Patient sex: F
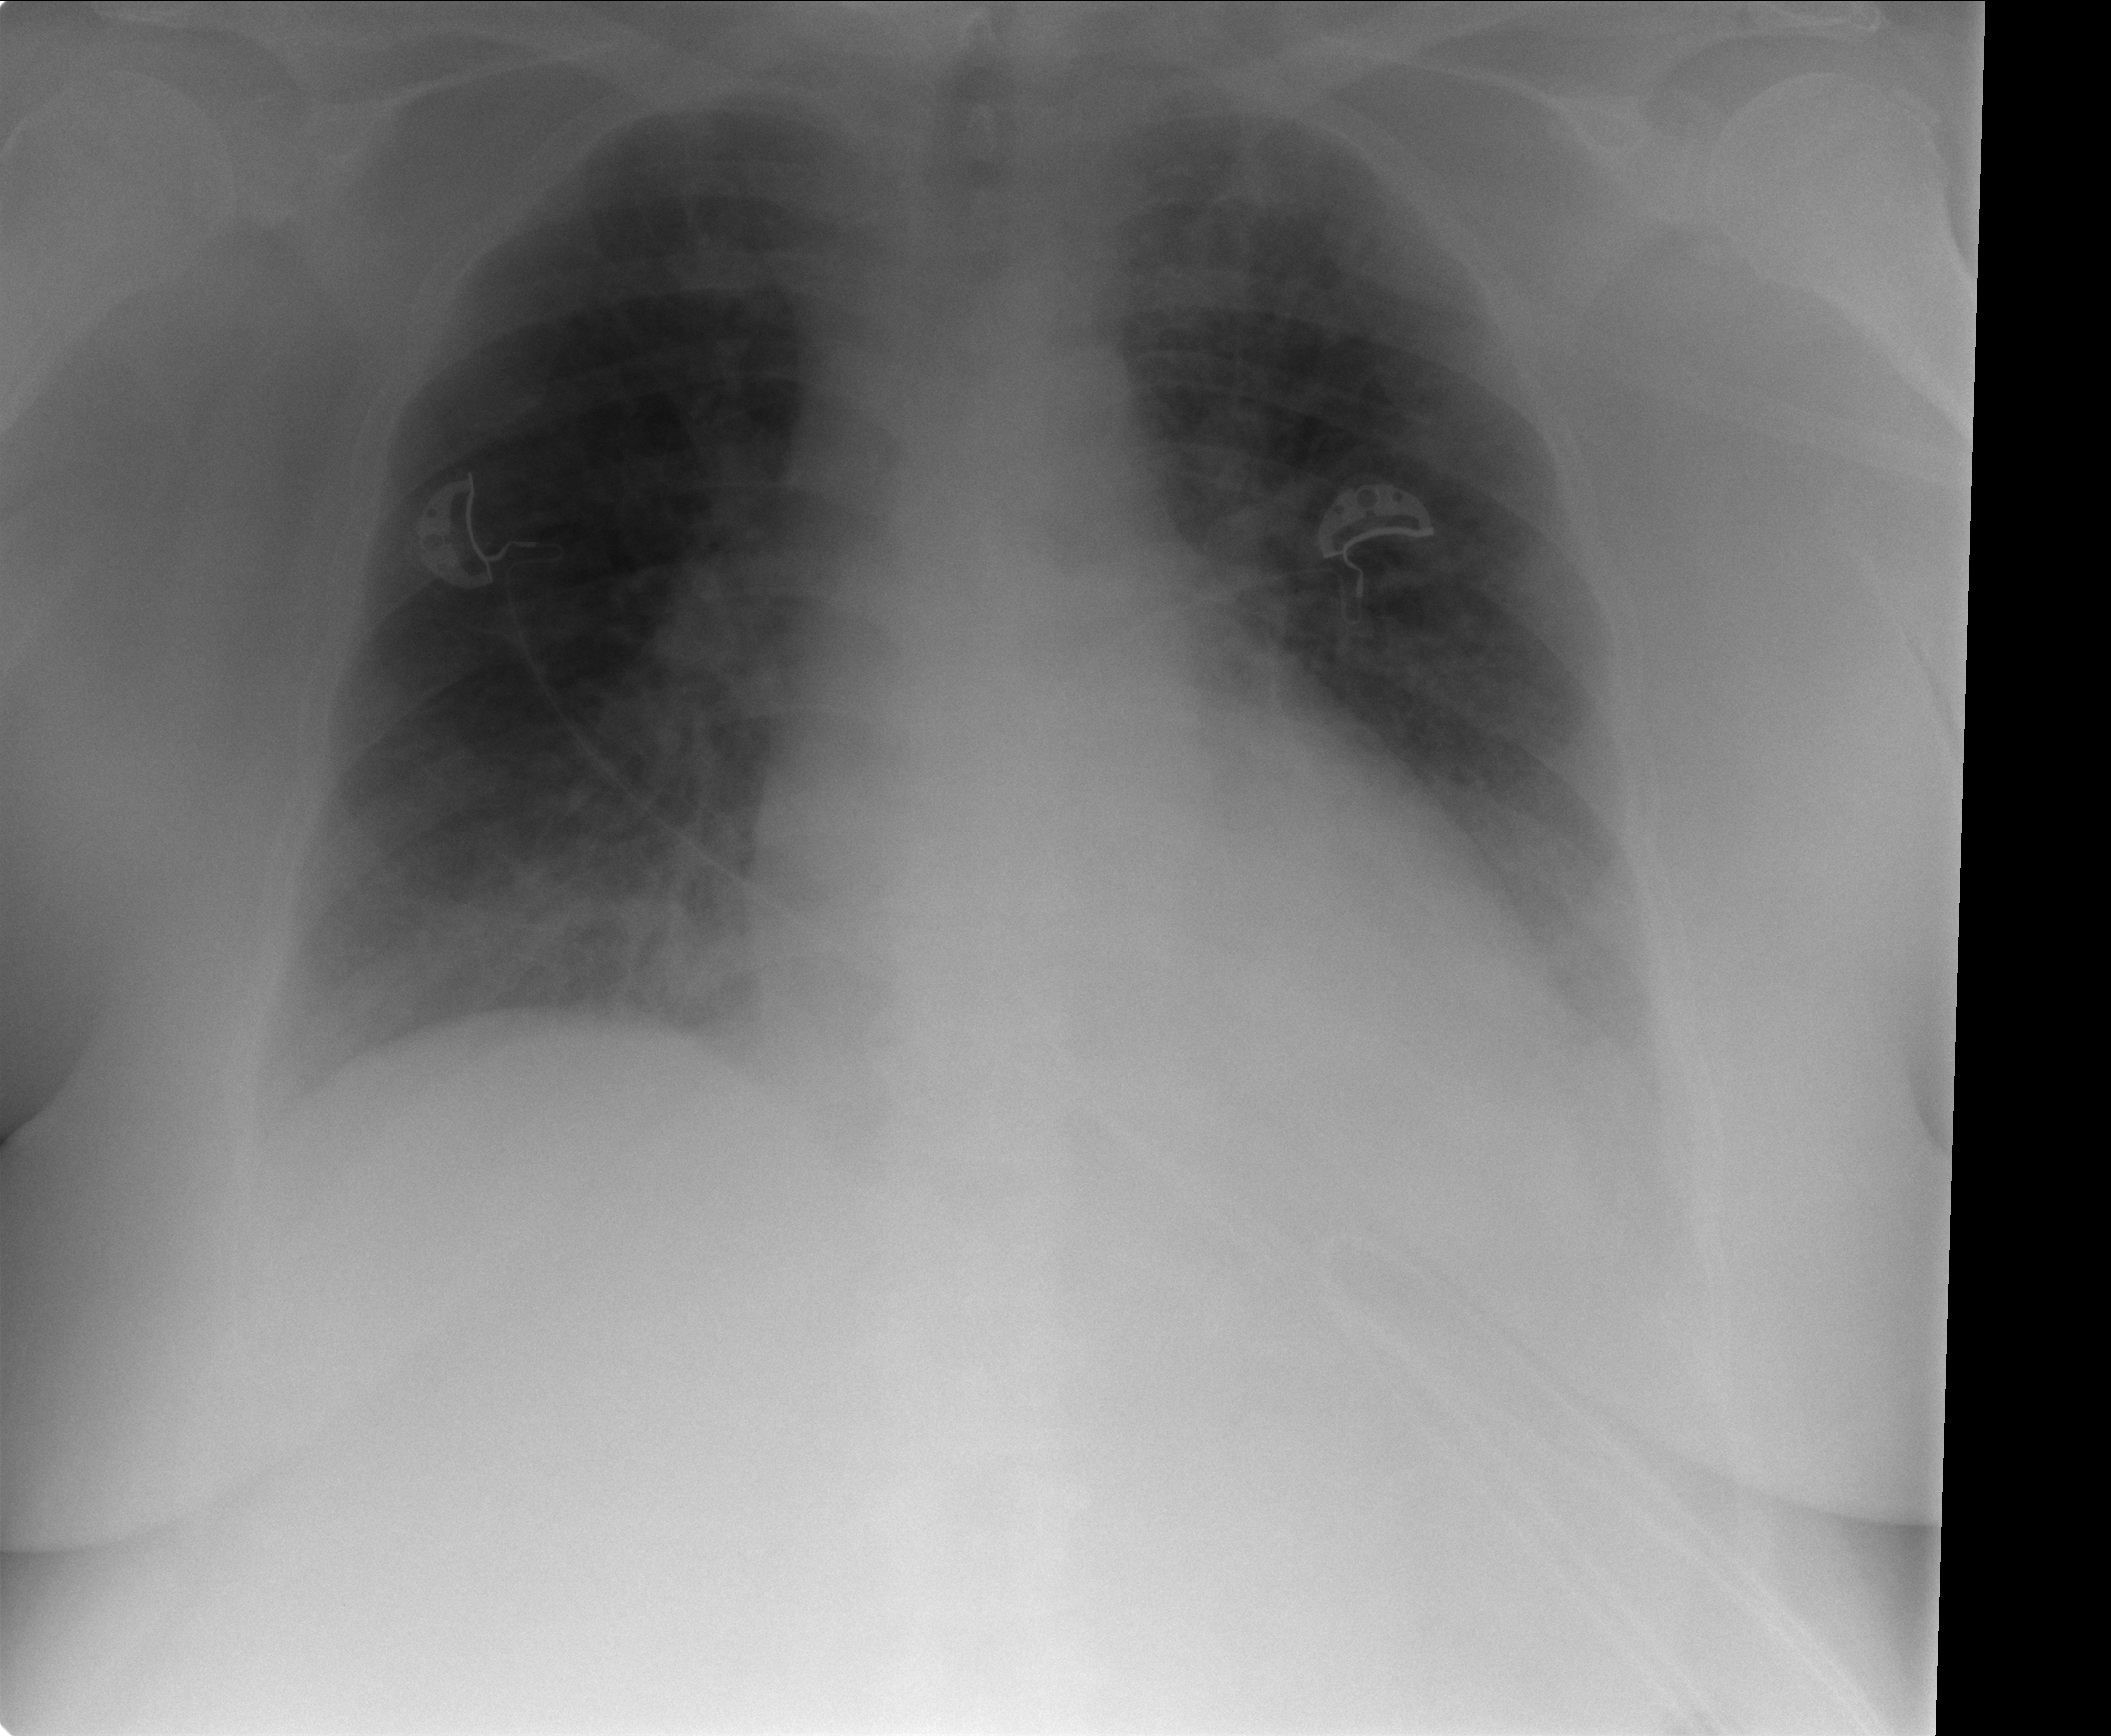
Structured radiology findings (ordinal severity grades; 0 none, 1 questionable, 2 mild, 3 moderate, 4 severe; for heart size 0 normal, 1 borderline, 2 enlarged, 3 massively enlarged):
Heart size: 2
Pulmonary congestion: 2
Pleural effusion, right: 2
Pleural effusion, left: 2
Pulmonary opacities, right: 2
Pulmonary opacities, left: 2
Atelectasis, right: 2
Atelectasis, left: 2